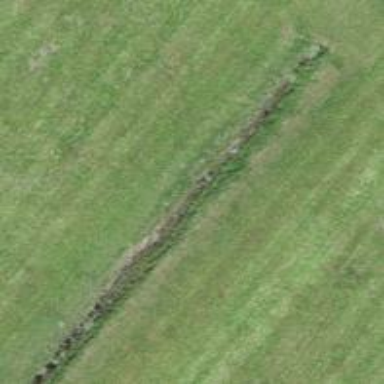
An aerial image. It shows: Ditch serving as waterway.